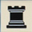
Piece: bR